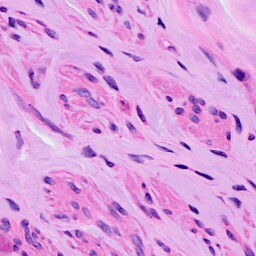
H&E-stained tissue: Ovarian